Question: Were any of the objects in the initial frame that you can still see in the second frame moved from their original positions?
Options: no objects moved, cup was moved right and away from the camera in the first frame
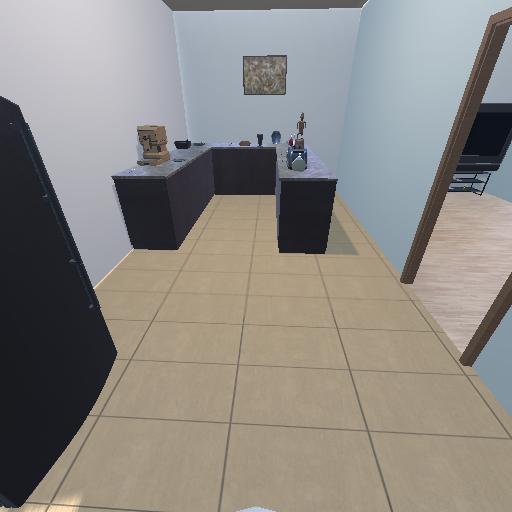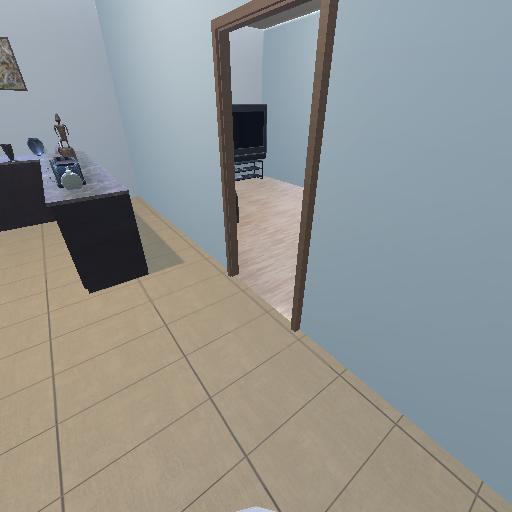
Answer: no objects moved